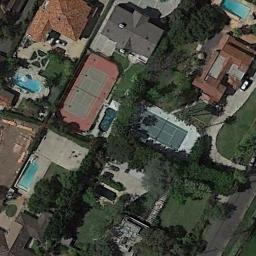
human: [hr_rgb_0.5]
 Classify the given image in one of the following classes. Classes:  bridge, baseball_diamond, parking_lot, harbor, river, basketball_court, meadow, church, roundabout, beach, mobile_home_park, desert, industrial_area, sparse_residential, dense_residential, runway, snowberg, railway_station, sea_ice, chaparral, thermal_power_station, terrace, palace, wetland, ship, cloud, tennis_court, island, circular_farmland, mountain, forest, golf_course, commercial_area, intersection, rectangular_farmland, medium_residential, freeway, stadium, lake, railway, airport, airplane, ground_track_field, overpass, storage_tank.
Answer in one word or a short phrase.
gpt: tennis_court